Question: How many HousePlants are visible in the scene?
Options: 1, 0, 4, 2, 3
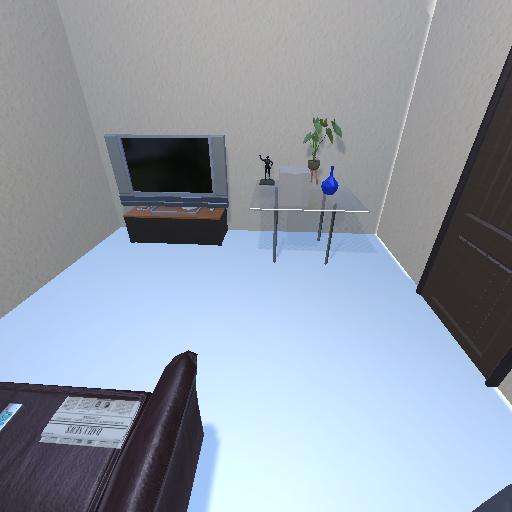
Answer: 1